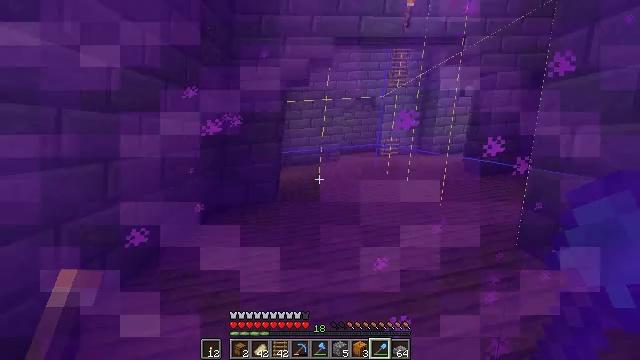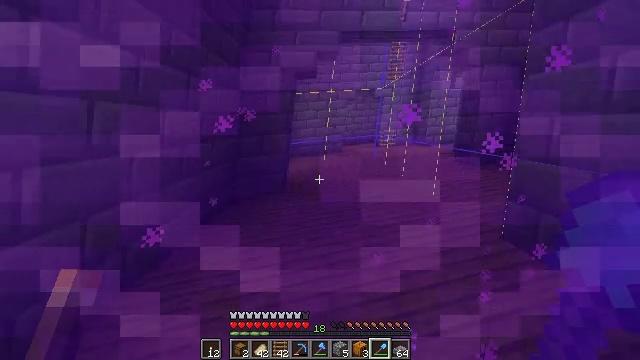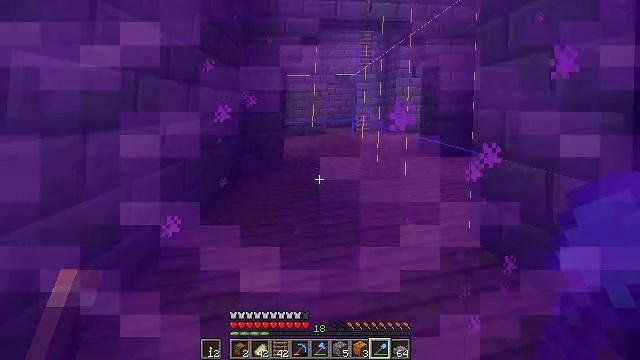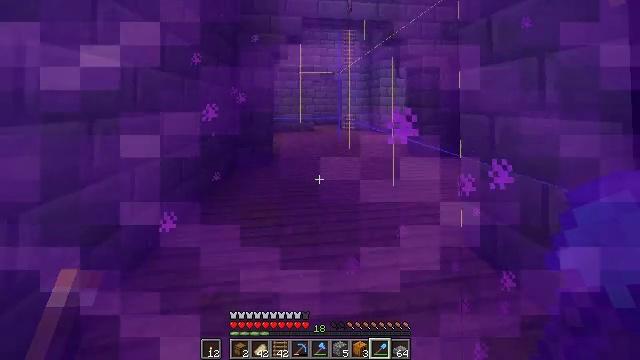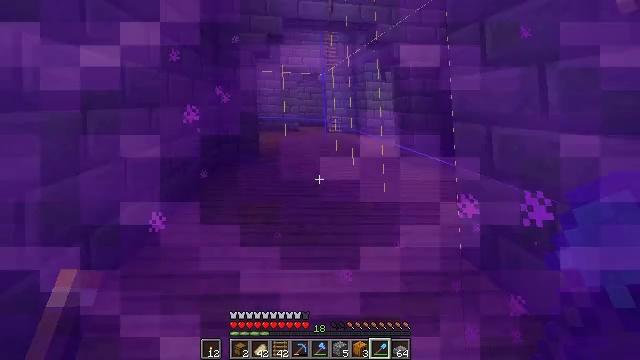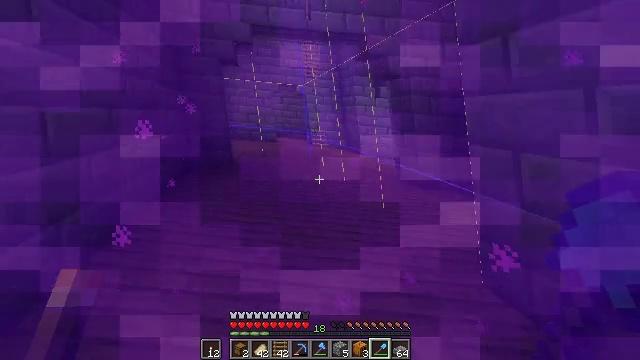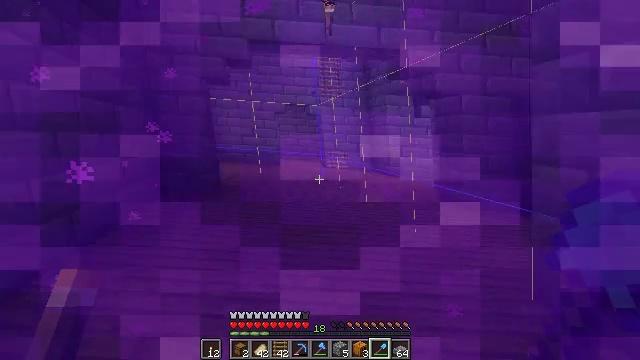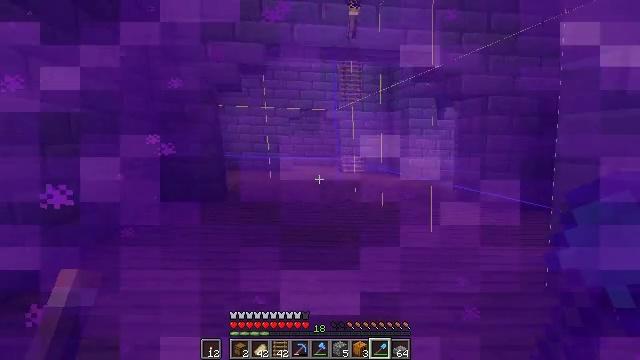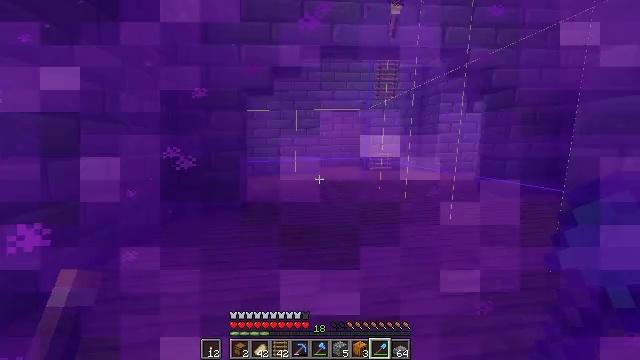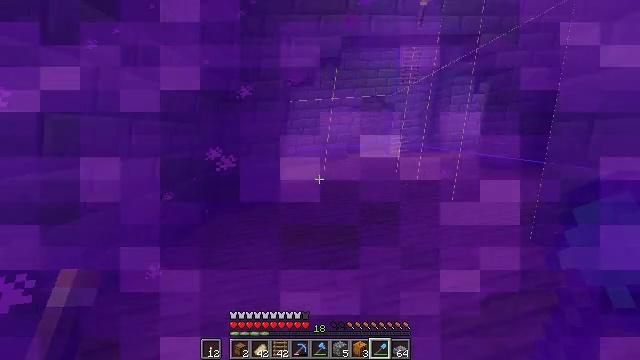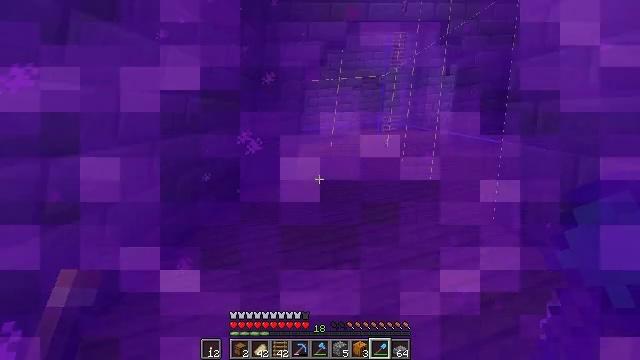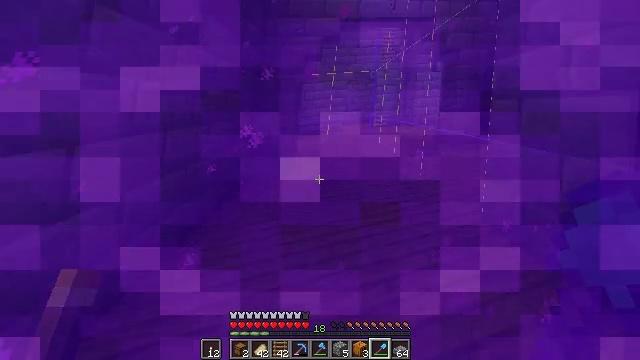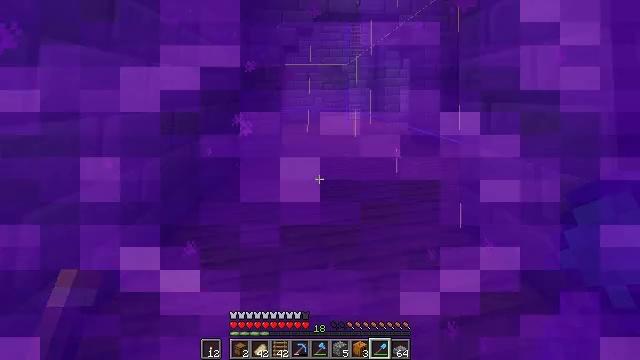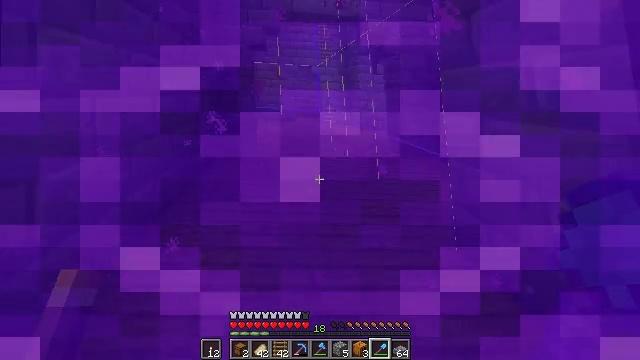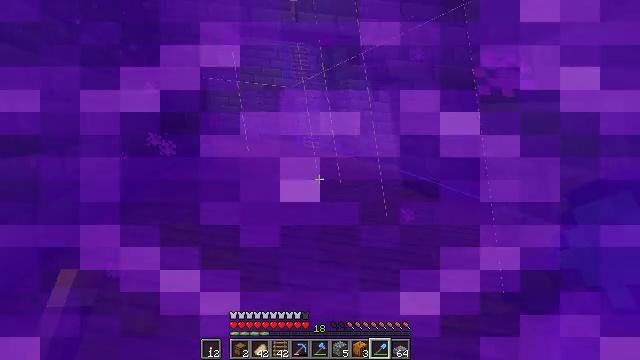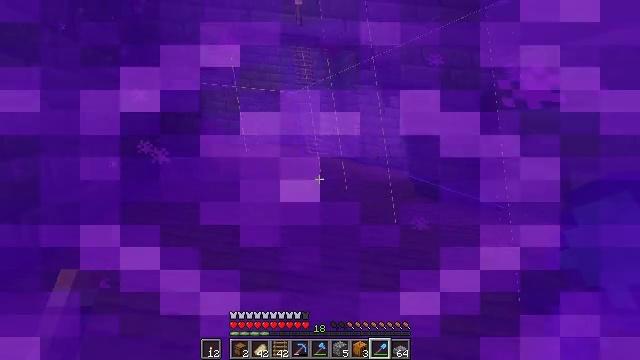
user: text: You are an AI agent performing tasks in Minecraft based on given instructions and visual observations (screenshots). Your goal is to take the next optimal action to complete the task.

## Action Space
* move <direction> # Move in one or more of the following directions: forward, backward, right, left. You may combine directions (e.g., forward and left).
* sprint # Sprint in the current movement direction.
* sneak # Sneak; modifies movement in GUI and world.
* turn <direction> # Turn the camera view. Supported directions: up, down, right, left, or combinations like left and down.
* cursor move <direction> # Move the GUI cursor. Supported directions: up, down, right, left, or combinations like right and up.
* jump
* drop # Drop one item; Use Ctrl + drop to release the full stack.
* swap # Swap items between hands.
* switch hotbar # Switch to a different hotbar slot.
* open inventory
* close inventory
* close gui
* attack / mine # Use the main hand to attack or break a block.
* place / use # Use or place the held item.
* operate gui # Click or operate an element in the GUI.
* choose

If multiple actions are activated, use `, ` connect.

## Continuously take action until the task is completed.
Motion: motion action
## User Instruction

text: Extract soul sand for building purposes.
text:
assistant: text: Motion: no_op
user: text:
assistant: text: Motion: no_op
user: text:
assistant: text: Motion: no_op
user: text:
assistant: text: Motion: no_op
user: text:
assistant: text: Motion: no_op
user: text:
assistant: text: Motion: no_op
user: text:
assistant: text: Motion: no_op
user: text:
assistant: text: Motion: no_op
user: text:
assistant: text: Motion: no_op
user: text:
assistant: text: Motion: no_op
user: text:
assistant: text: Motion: no_op
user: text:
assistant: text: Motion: no_op
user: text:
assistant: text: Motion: no_op
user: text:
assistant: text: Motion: no_op
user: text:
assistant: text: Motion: no_op
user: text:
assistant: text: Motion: turn left
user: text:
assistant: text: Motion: no_op
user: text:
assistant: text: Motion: no_op
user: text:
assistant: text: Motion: no_op
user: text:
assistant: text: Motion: no_op
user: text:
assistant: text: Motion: no_op
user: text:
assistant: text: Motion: no_op
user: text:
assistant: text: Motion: no_op
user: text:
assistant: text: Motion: no_op
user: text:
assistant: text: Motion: no_op
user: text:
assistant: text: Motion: no_op
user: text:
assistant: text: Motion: no_op
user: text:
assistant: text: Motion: no_op
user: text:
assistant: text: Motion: no_op
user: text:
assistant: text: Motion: no_op